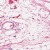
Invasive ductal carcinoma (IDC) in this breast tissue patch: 0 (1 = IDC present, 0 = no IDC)